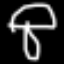
Label: mushroom